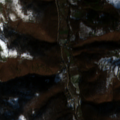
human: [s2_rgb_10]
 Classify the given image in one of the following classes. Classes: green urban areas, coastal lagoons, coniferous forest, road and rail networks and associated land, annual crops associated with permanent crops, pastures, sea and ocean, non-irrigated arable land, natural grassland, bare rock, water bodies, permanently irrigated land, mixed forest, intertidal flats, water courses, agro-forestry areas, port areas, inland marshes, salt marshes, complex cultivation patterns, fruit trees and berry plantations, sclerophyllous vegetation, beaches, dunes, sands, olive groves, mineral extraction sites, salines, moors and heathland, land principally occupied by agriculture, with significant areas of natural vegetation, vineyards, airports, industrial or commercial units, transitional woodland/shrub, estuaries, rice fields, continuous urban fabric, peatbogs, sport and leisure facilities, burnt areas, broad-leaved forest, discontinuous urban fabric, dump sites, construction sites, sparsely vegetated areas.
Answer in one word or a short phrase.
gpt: complex cultivation patterns, land principally occupied by agriculture, with significant areas of natural vegetation, broad-leaved forest